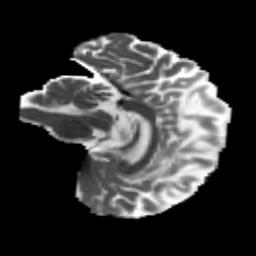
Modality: MD
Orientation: sagittal
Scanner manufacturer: siemens
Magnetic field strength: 3 T
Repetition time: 4.16 s
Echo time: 0.0806 s